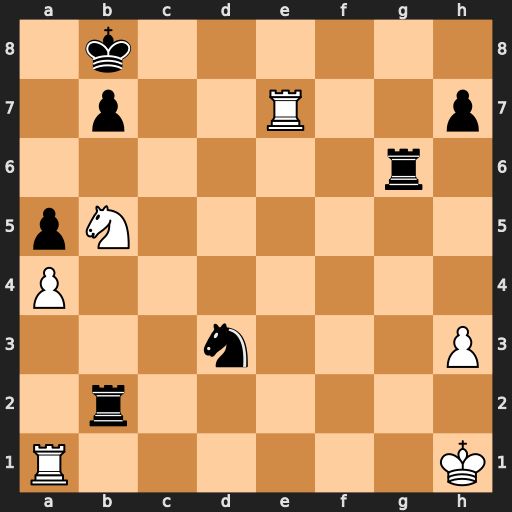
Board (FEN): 1k6/1p2R2p/6r1/pN6/P7/3n3P/1r6/R6K
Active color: w
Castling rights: -
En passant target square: -
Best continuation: Re8#